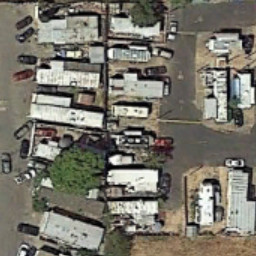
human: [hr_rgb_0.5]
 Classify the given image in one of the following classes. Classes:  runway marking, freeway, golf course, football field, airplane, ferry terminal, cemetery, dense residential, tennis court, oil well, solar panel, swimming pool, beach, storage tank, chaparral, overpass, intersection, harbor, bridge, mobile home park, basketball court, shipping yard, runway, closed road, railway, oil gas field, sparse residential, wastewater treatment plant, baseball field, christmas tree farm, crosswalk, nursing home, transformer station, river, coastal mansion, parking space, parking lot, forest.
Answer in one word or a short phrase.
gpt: mobile home park